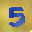
Label: 5